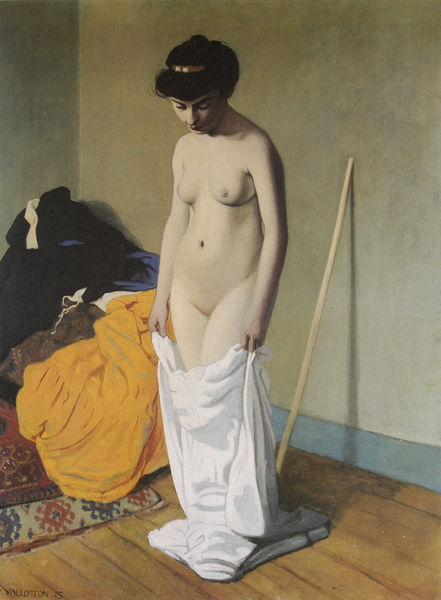
Titel: Stehender Akt, sich entkleidend
Künstler: Félix Vallotton
Standort: Schweiz
Institution: Privatsammlung
Schlagwörter: akt, blau, gemälde, haut, kopf, nackt, schatten, weiß, gelb, mädchen, brust, busen, finger, frau, frisur, holz, kleid, kleider, nase, raum, schwarz, zimmer, blick, dame, rot, tuch, muster, teppich, hemd, wand, falten, gesicht, kleidung, boden, figur, gold, haare, pose, stoff, stoffe, tücher, decke, haarreif, stock, brüste, vallotton, ecke, fußboden, parkett, schuhe, stab, mauer, dielen, haarband, weiblich, holzboden, tusch, anprobe, bett, besen, besenstiel, besenstil, blickhände, bretter, gesenkt, gesenkter blick, holzdielen, kicht, nabel, sandalen, stabs, stil, tock, ankleiden, kontrapost, laken, oberkörper, stiel, wände, badend, schönheit, stand, reif, holzfußboden, decken, belle, zimmer#, hparkett